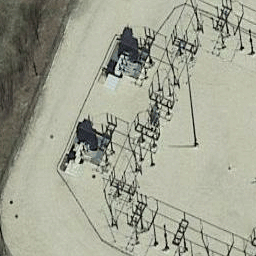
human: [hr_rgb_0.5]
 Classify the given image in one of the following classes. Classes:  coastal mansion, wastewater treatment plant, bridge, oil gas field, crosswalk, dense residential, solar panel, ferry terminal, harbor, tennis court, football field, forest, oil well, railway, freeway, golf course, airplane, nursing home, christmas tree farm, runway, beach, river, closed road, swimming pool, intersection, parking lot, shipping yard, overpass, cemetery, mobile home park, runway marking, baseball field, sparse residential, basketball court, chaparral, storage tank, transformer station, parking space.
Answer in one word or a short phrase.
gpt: transformer station